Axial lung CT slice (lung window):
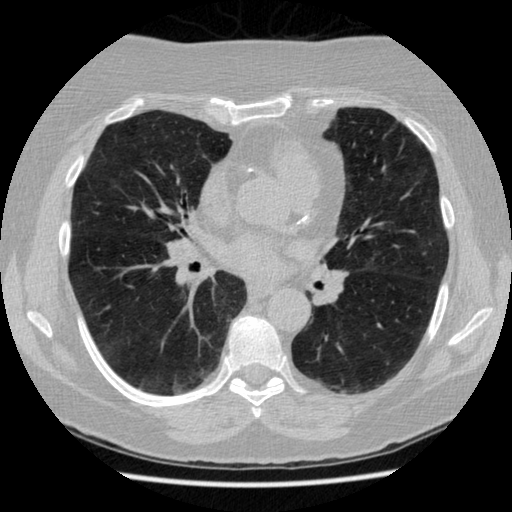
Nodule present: no